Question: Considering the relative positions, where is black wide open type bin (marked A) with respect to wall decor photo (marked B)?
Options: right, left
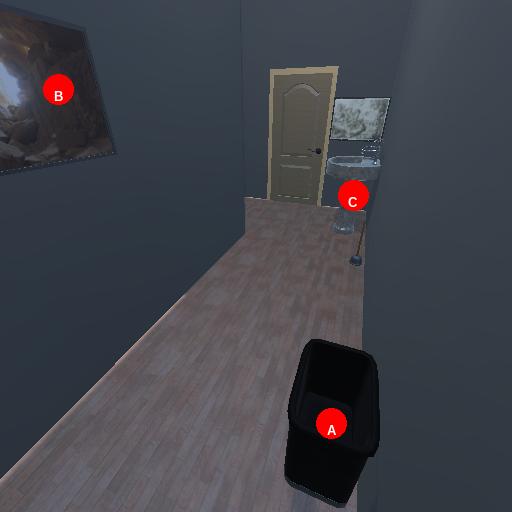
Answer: right